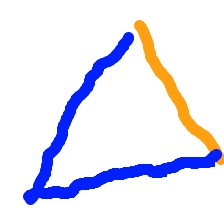
Shape: triangle